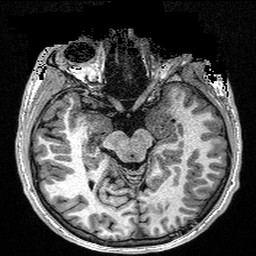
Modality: T1w
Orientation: coronal
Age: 21
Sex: female